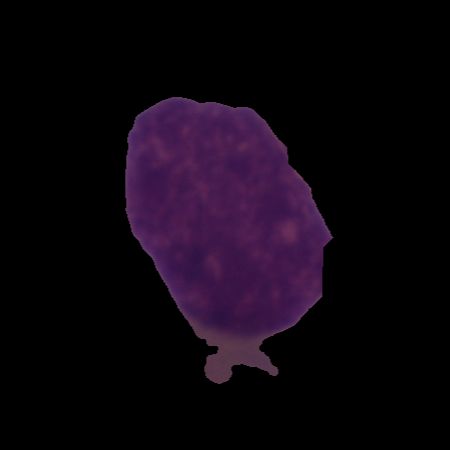
Label: cancer